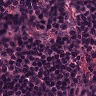
Metastatic tissue present: no